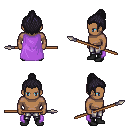
a pixel art fantasy rpg character, male body template, human, dark skin, lavender cape, metal pants, raven short topknot hairstyle, black shoes, spear, four views (front, back, left, right), 2x2 character sprite sheet, small pixel art, hard edges, no anti-aliasing